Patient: sex F, age 36
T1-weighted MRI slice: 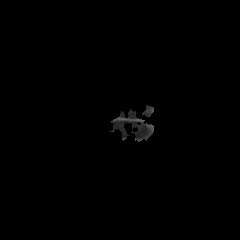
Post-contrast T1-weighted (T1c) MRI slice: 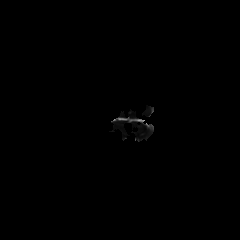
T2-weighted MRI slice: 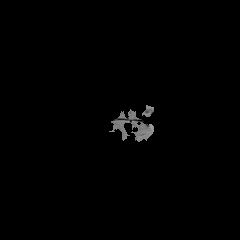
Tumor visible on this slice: no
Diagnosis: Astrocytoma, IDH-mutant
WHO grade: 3